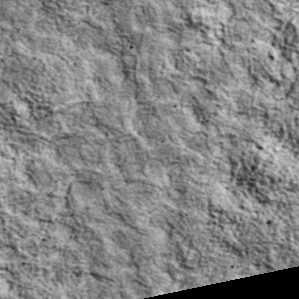
Label: non_frost